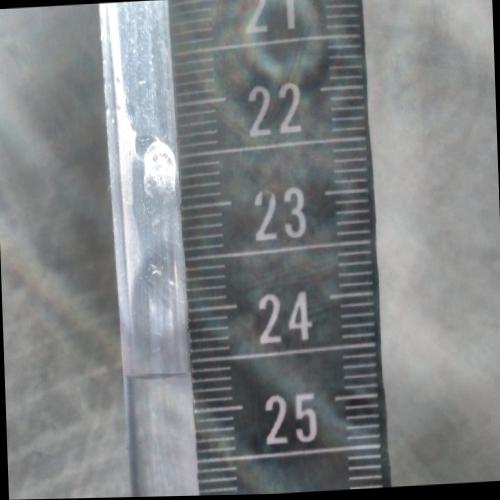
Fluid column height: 24.6 cm